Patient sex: M
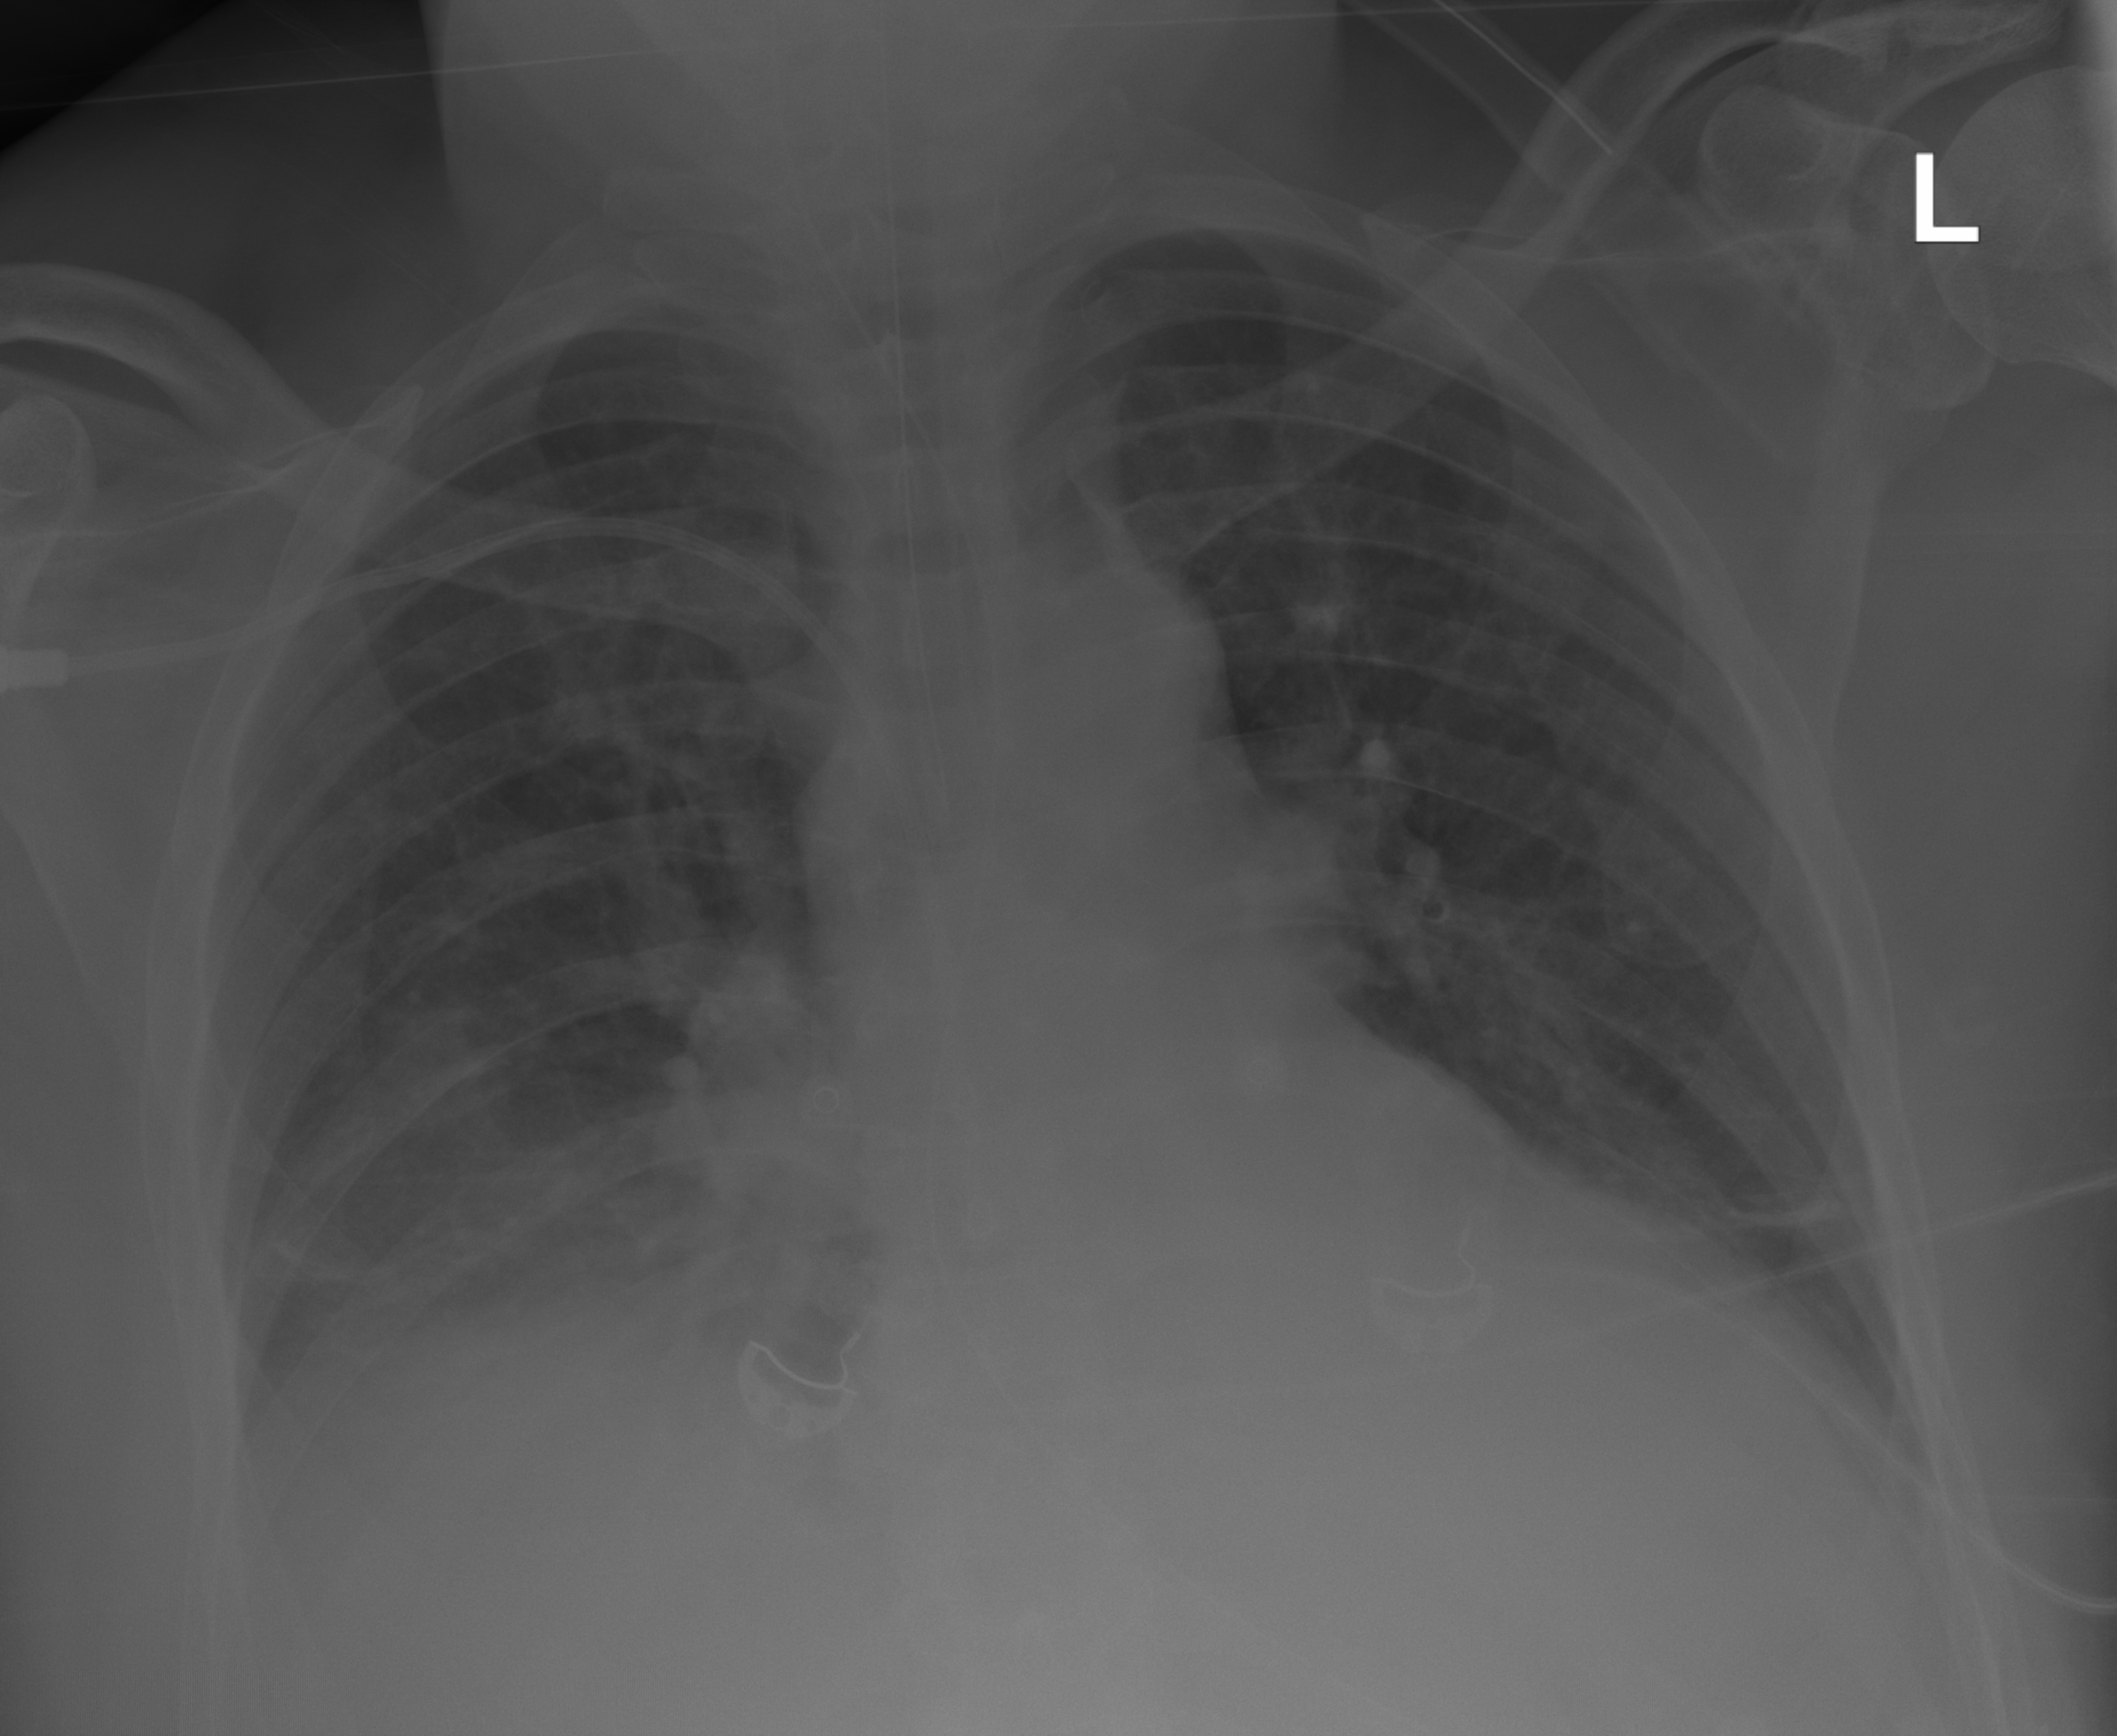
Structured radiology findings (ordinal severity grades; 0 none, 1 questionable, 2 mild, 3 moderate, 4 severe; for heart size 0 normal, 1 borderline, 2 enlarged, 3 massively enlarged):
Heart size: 0
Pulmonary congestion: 2
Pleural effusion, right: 2
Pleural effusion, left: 2
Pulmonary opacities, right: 0
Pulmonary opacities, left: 0
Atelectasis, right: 2
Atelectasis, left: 2